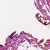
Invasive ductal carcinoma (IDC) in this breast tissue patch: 0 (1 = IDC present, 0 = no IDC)